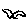
Label: bird